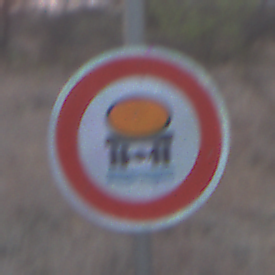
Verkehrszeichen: VerbotFahrzeugeWassergefaehrdenderLadung
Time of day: SunriseSunset
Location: Outdoor (Nature)
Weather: Clear
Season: NotSpecified
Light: Natural